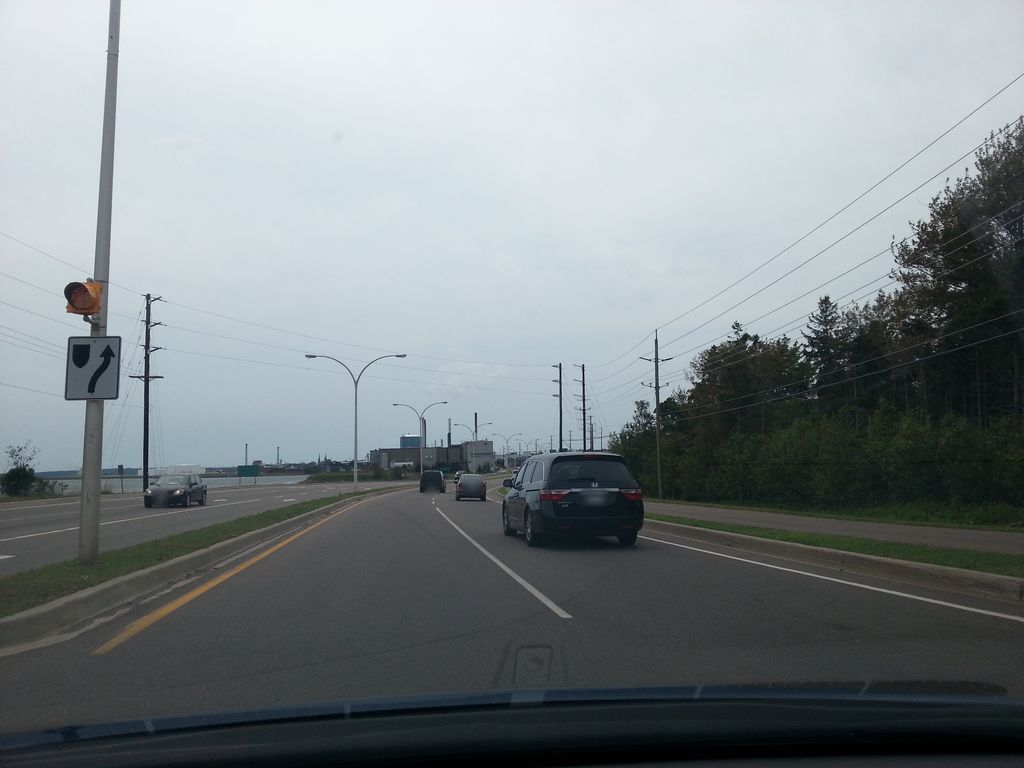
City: charlottetown